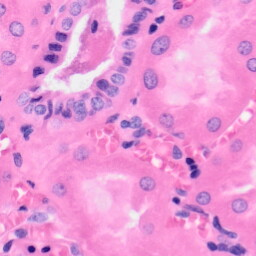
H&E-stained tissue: Kidney